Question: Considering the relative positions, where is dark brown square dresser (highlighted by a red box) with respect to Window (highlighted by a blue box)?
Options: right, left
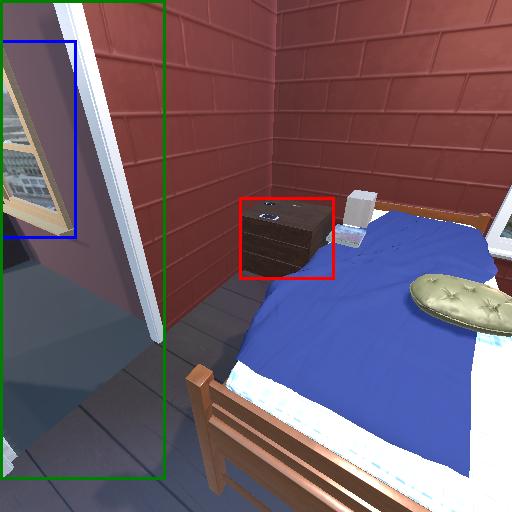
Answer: right